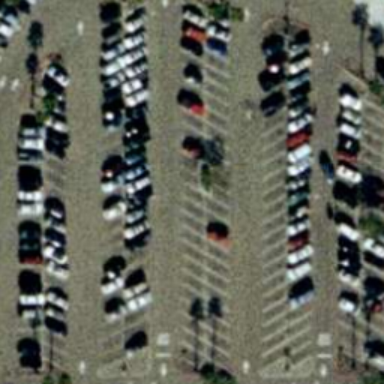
Lots of cars parked neatly in the parking lot .